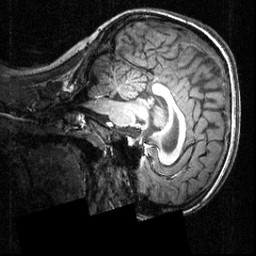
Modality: T1w
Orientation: sagittal
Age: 20
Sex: female
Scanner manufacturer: siemens
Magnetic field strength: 3.951 T
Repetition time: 1.5 s
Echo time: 0.00335 s